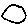
Label: moon